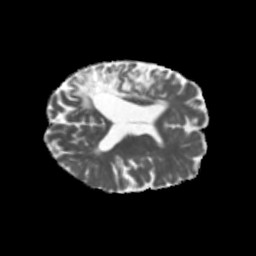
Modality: MD
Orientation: axial
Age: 69
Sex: female
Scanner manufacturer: siemens
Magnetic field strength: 3 T
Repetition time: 5.47 s
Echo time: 0.0854 s